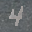
Label: 4